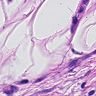
Metastatic tissue present: yes